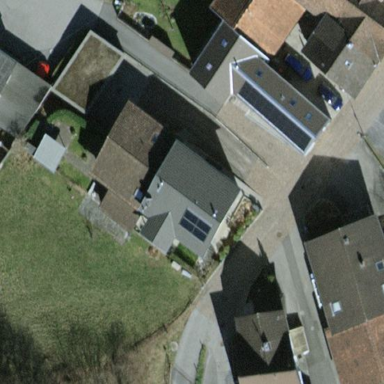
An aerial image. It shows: Semi-detached house.